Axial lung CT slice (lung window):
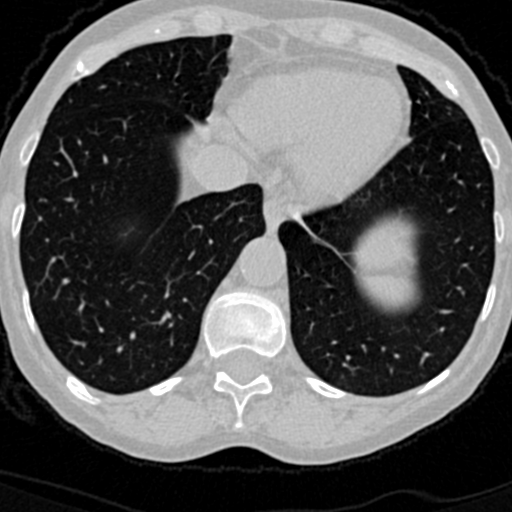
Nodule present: no